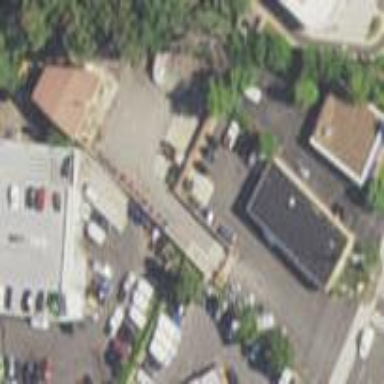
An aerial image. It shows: Retail area with car repair shop.